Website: apple
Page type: receipt
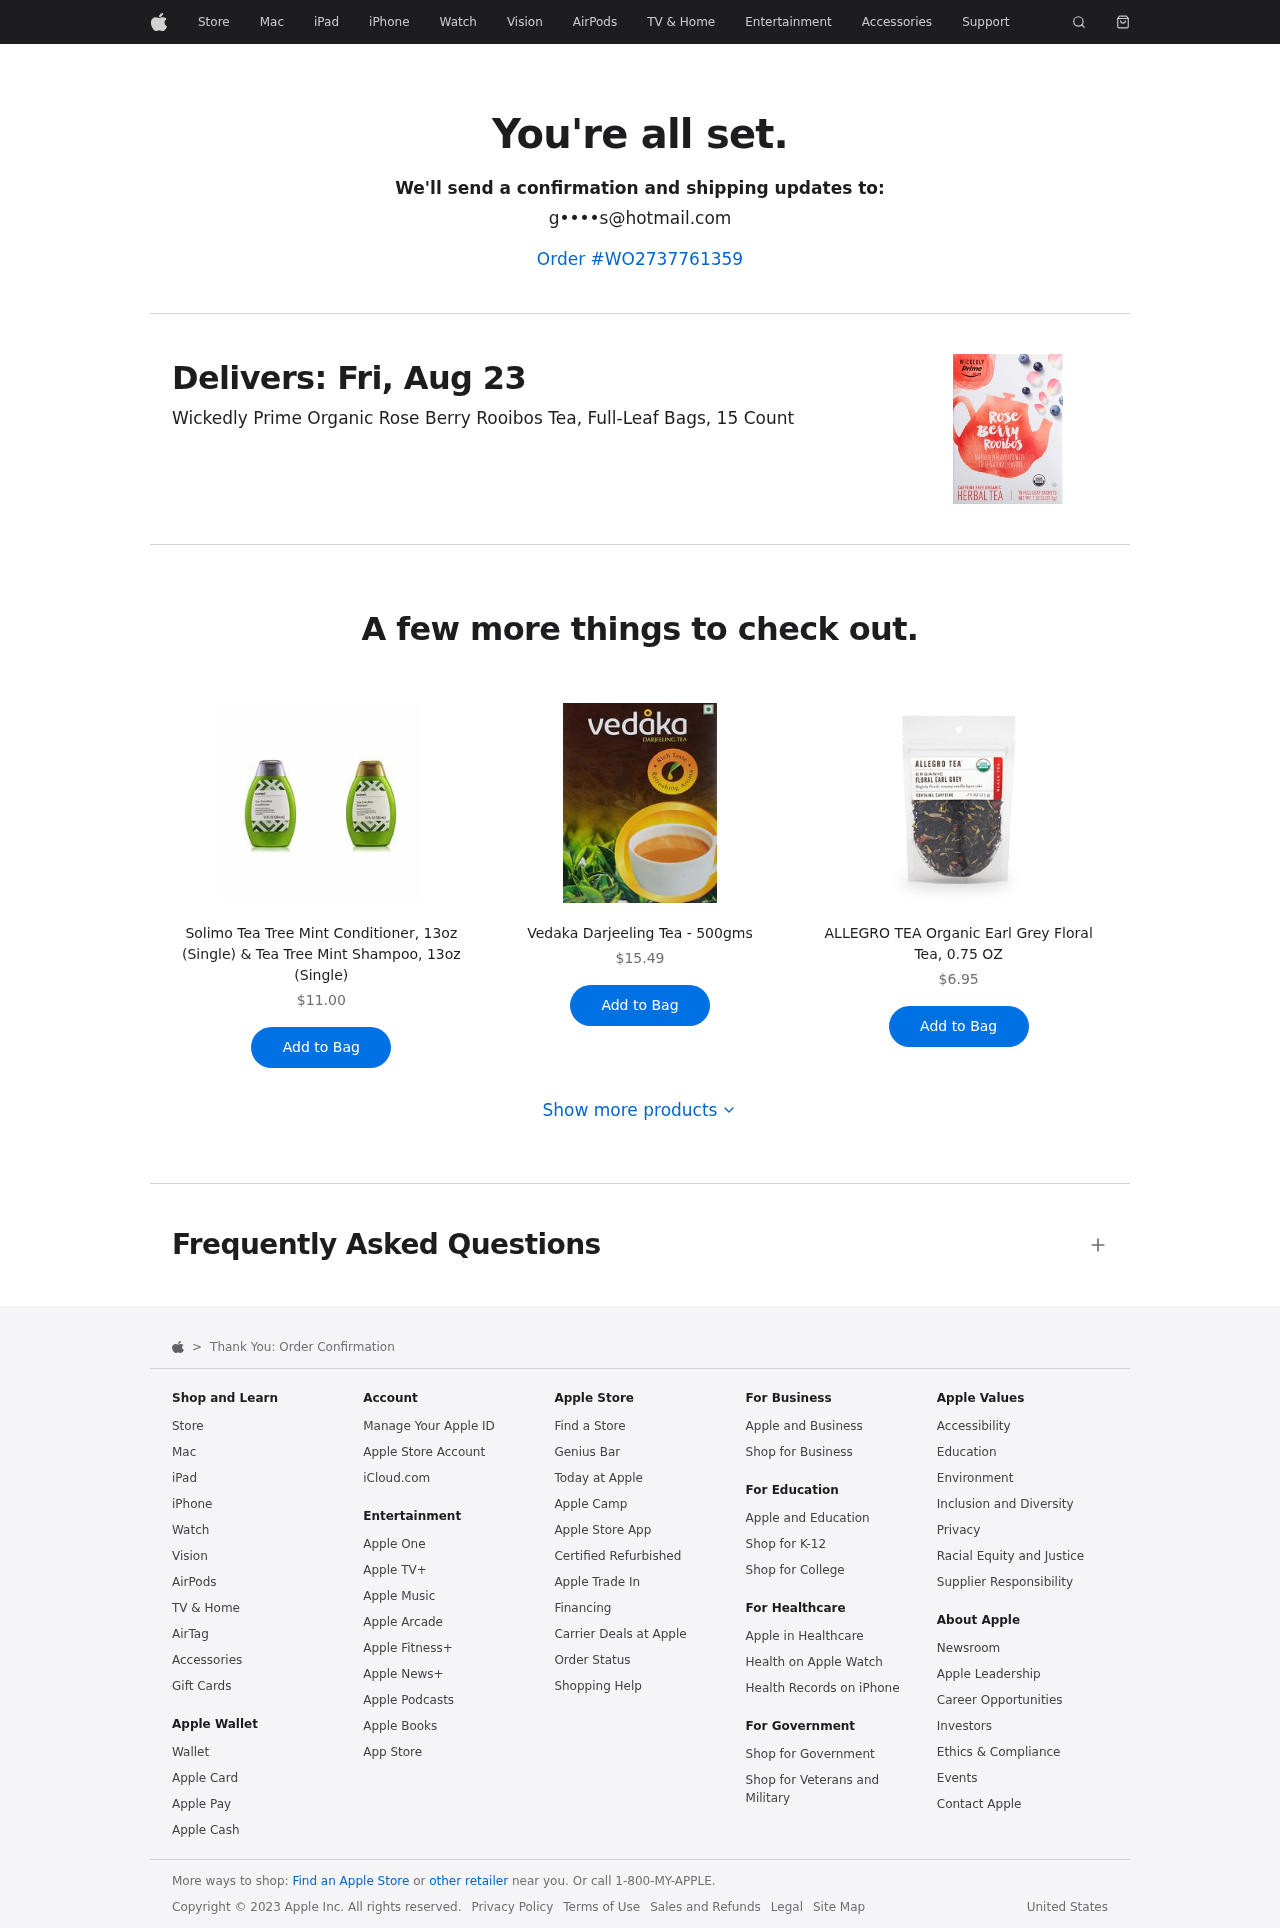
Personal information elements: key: PII_EMAIL
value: g••••s@hotmail.com
Product elements: key: PRODUCT1_NAME
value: Wickedly Prime Organic Rose Berry Rooibos Tea, Full-Leaf Bags, 15 Count
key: PRODUCT2_NAME
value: Solimo Tea Tree Mint Conditioner, 13oz (Single) & Tea Tree Mint Shampoo, 13oz (Single)
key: PRODUCT2_PRICE
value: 11
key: PRODUCT3_NAME
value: Vedaka Darjeeling Tea - 500gms
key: PRODUCT3_PRICE
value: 15.49
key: PRODUCT4_NAME
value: ALLEGRO TEA Organic Earl Grey Floral Tea, 0.75 OZ
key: PRODUCT4_PRICE
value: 6.95
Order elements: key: ORDER_ID
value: Order #WO2737761359
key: ORDER_DELIVERY_DATE
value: Delivers: Fri, Aug 23